Group 1:
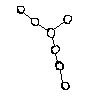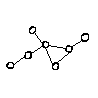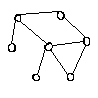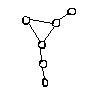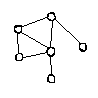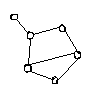
Group 2:
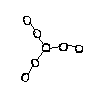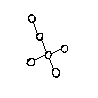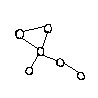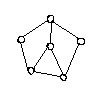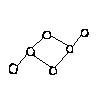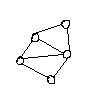
Rule separating the two groups: Each graph vertex is uniquely defined by its connections (the graph does not admit nontrivial automorphisms) vs. the graph admits nontrivial automorphisms.
Concepts: graph, imagined_entity, imagined_shape, self-reference, topological_transformation
Author: Jago Collins